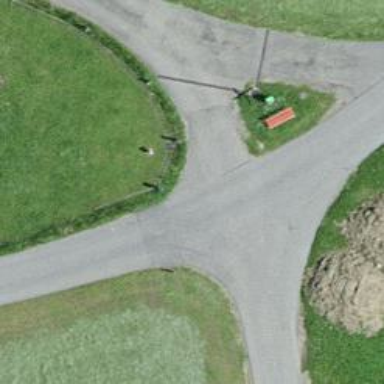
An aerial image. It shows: Gravel track road.